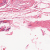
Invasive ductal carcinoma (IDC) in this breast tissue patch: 0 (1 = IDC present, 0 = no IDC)